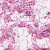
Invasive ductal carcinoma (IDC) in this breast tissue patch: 0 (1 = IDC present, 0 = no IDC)